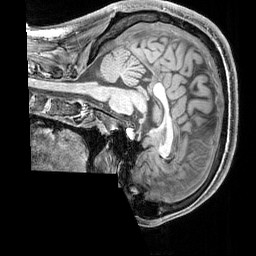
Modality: T1w
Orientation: sagittal
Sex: male
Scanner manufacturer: siemens
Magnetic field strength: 3 T
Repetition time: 2.3 s
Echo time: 0.00226 s